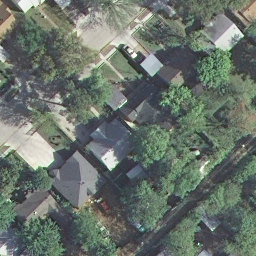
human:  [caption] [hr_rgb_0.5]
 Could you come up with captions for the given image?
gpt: A medium residential area with plants flurish .

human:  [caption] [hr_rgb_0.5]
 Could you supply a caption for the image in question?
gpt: Many houses arranged neatly surrounded by verdant trees in the medium residential area .

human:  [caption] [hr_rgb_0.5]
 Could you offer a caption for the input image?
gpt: It is a medium residential area with a narrow road goes through this area .

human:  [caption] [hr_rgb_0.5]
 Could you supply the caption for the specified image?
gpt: A medium residential area with many houses arranged neatly .

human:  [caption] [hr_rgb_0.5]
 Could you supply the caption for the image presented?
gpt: This is a medium residential area with a narrow road goes through this area .